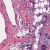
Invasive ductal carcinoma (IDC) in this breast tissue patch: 1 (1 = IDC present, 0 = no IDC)